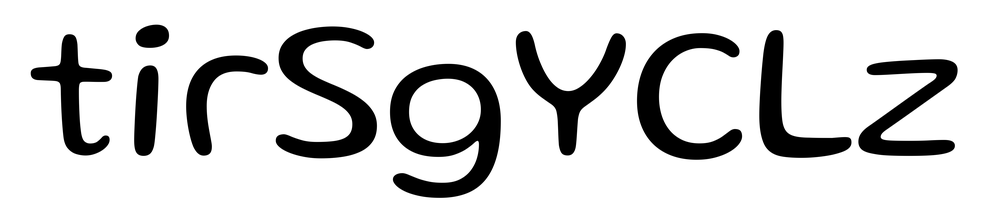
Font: Gluten_Light